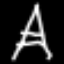
Label: The Eiffel Tower